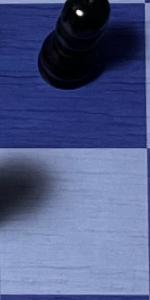
Label: Empty